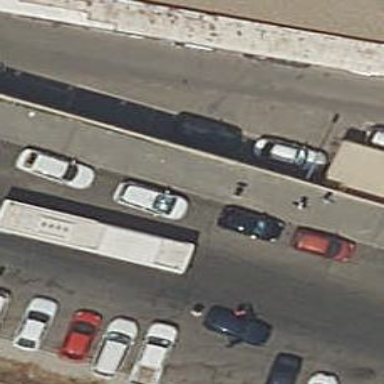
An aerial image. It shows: Taxi stand.